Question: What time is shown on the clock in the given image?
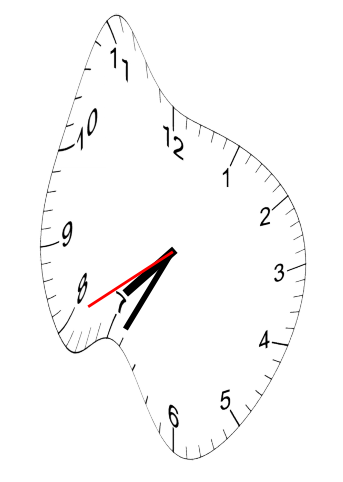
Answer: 07:34:40